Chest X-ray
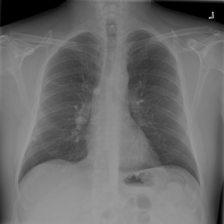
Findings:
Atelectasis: negative
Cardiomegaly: negative
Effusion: negative
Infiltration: negative
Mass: negative
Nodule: negative
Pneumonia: negative
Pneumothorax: negative
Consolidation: negative
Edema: negative
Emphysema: negative
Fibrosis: negative
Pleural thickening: negative
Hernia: negative